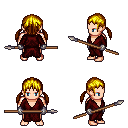
a pixel art fantasy rpg character, male body template, human, light skin, red robe, white pants, blonde twin-tailed hairstyle, metal gloves, spear, four views (front, back, left, right), 2x2 character sprite sheet, small pixel art, hard edges, no anti-aliasing